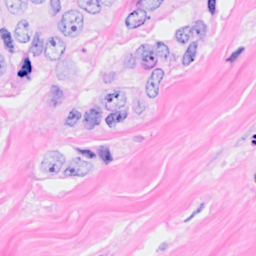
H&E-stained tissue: Breast